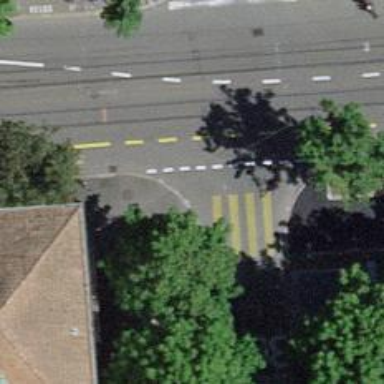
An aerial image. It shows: Uncontrolled zebra crossing on the road.